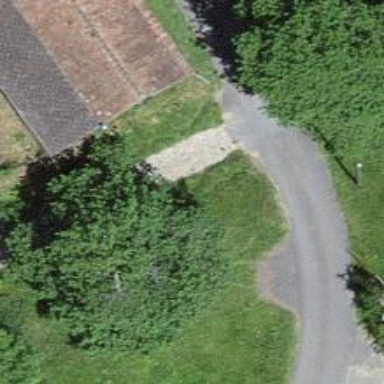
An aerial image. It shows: Rural barn.